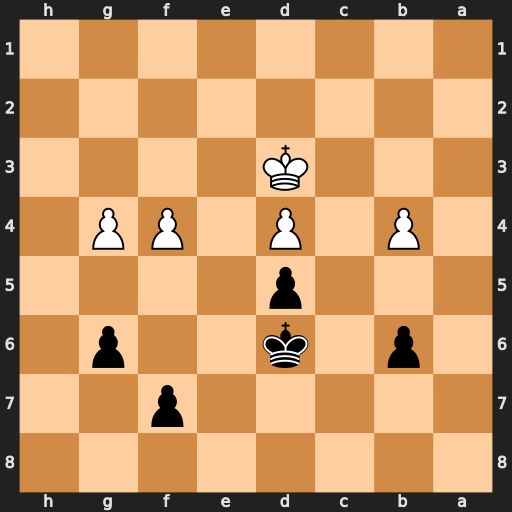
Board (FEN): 8/5p2/1p1k2p1/3p4/1P1P1PP1/3K4/8/8
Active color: b
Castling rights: -
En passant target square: -
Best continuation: Kc6 Kc2 Kb5 Kb3 f6